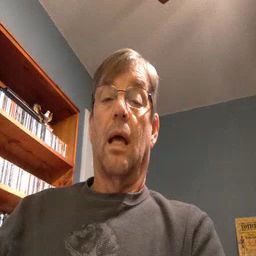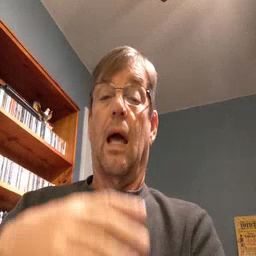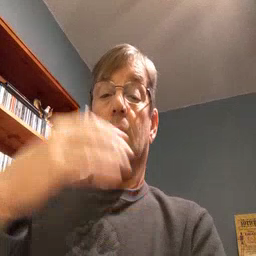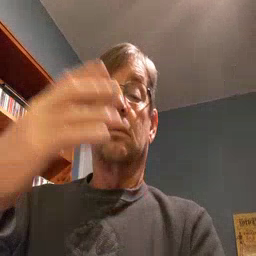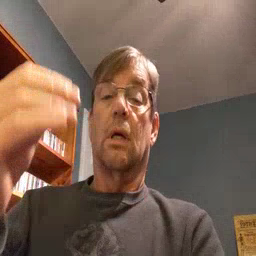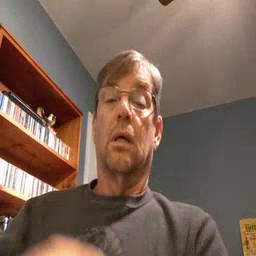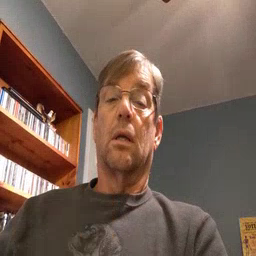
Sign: outside